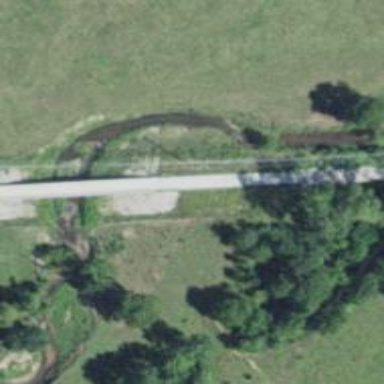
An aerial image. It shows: Abandoned railway bridge over cycleway.